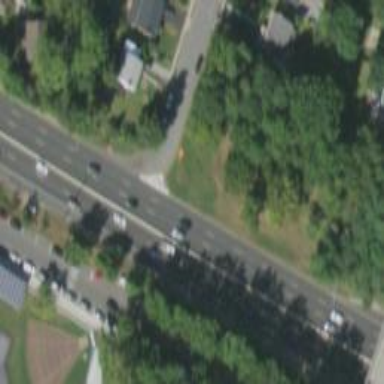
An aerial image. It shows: Trunk link road with asphalt surface.